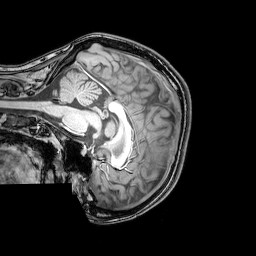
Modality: T1w
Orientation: sagittal
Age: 21
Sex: female
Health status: healthy
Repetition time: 0.081 s
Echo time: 0.037 s